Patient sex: M
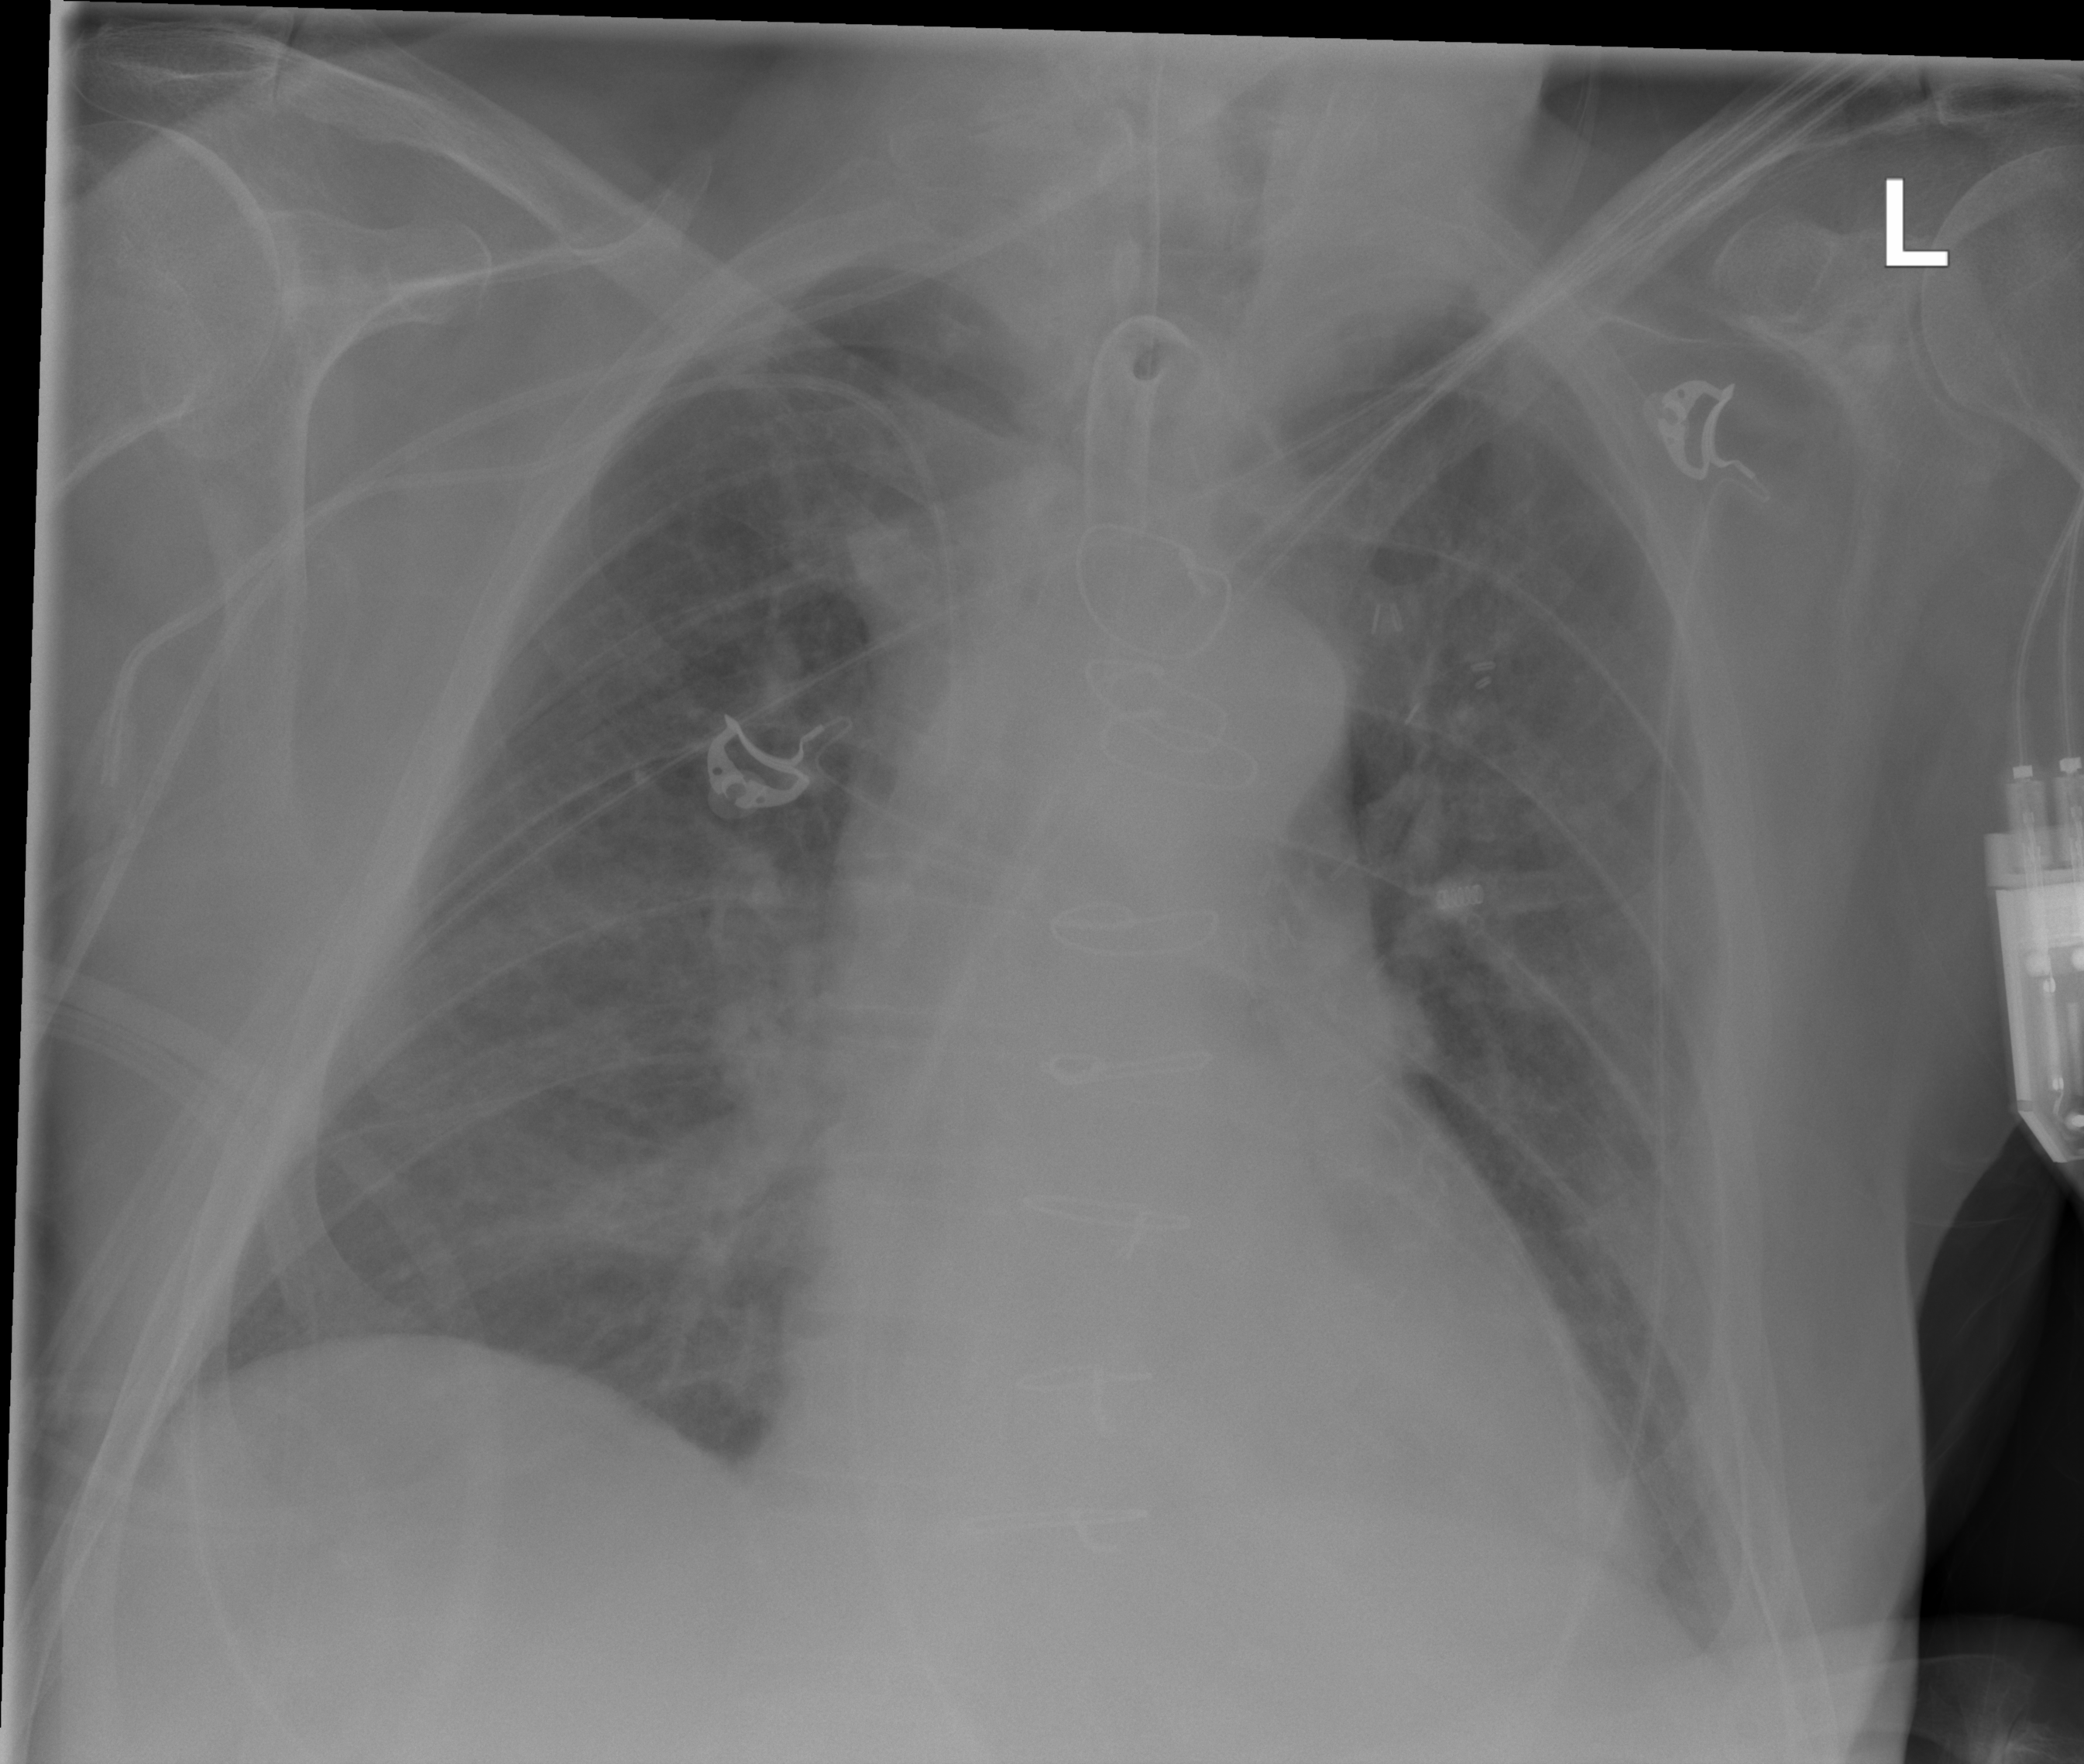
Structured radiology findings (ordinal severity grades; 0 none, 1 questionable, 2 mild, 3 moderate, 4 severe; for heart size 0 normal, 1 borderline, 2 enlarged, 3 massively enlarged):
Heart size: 1
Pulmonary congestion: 2
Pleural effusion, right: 2
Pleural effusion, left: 2
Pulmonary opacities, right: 0
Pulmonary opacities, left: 0
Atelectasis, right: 2
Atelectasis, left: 2